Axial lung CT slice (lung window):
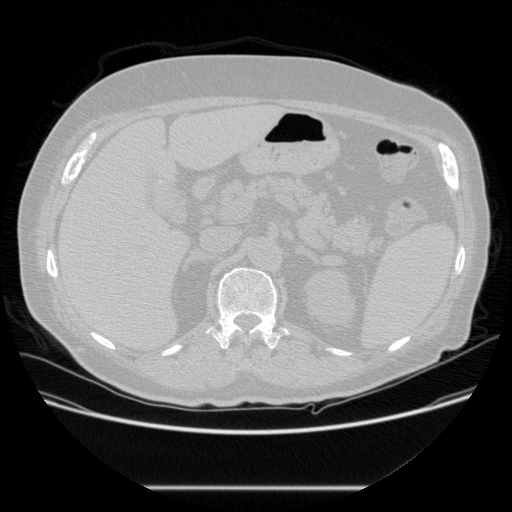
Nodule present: no